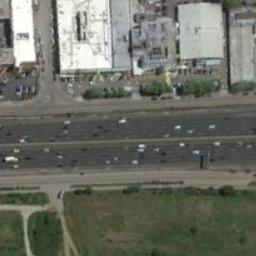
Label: freeway